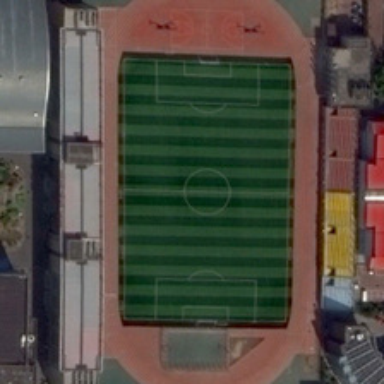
This is a playground .